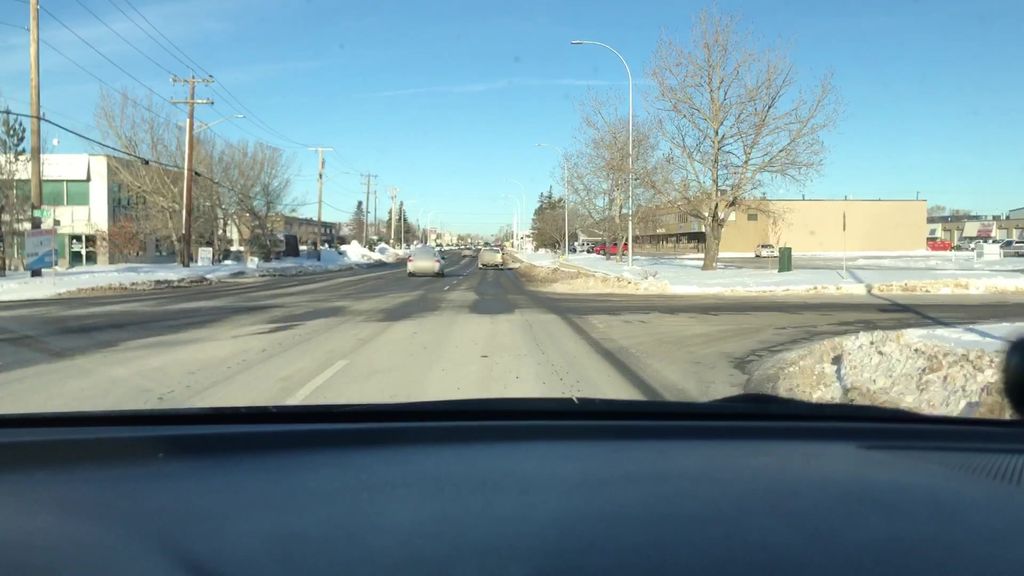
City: edmonton